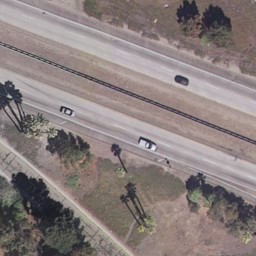
Label: freeway